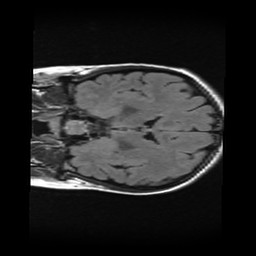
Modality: FLAIR
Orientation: coronal
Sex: female
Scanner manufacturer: ge
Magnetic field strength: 3 T
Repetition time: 9 s
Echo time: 0.1216 s